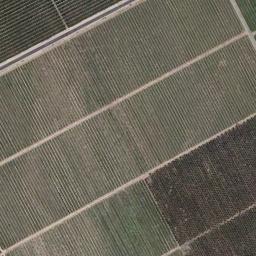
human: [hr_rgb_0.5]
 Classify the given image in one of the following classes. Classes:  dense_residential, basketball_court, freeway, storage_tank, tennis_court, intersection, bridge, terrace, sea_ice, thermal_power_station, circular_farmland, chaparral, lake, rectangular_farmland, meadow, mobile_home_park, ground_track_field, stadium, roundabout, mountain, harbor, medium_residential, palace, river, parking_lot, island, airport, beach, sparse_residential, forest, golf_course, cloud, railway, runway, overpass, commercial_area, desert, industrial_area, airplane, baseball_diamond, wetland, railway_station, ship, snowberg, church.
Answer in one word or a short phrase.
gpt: rectangular_farmland